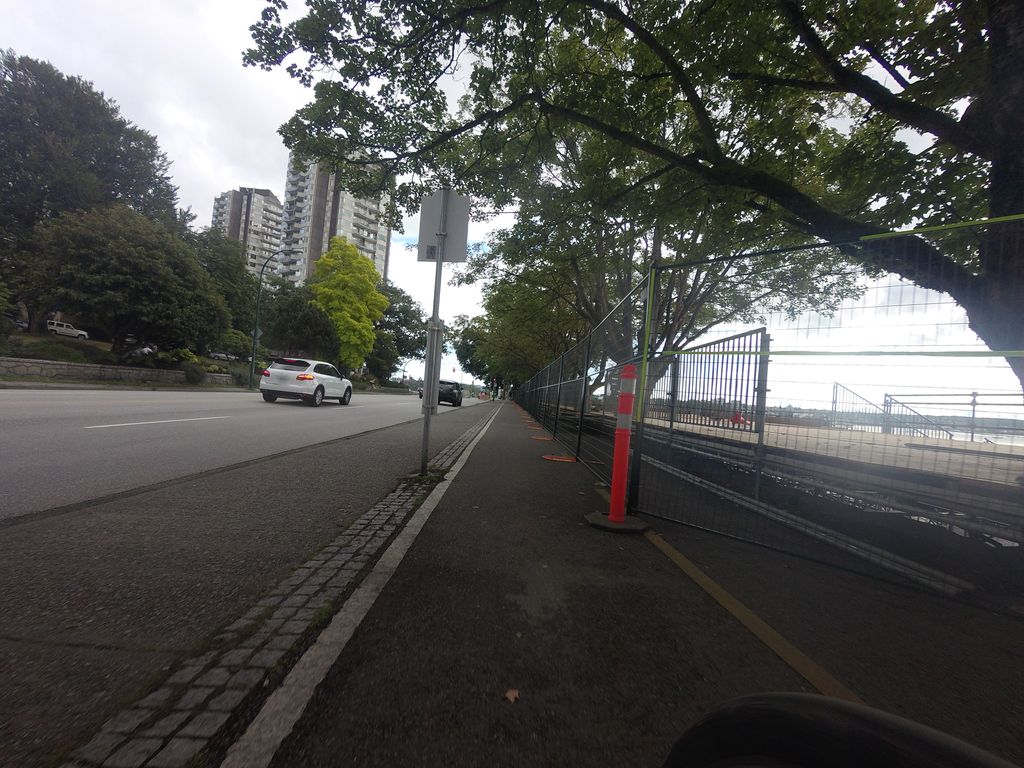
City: vancouver